Field crop: tomato
Growth stage: 2
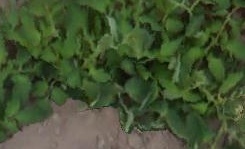
Species: tomato